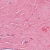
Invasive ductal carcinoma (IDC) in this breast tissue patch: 1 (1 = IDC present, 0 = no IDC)